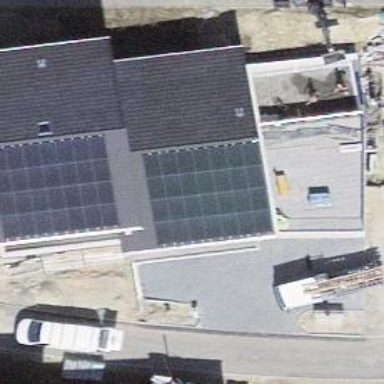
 consisting of solar photovoltaic panels."